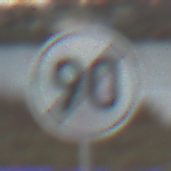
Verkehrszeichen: EndeGeschwindigkeit90
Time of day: SunriseSunset
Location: Outdoor (RoadRail)
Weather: PartlyCloudy
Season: NotSpecified
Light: Natural